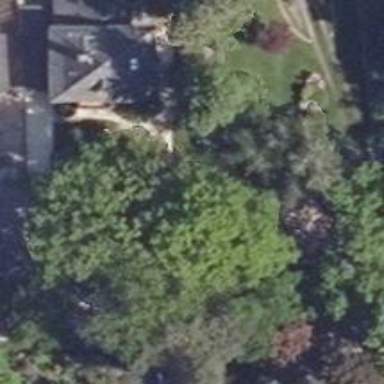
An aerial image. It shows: Single tag "natural: tree."